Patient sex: M
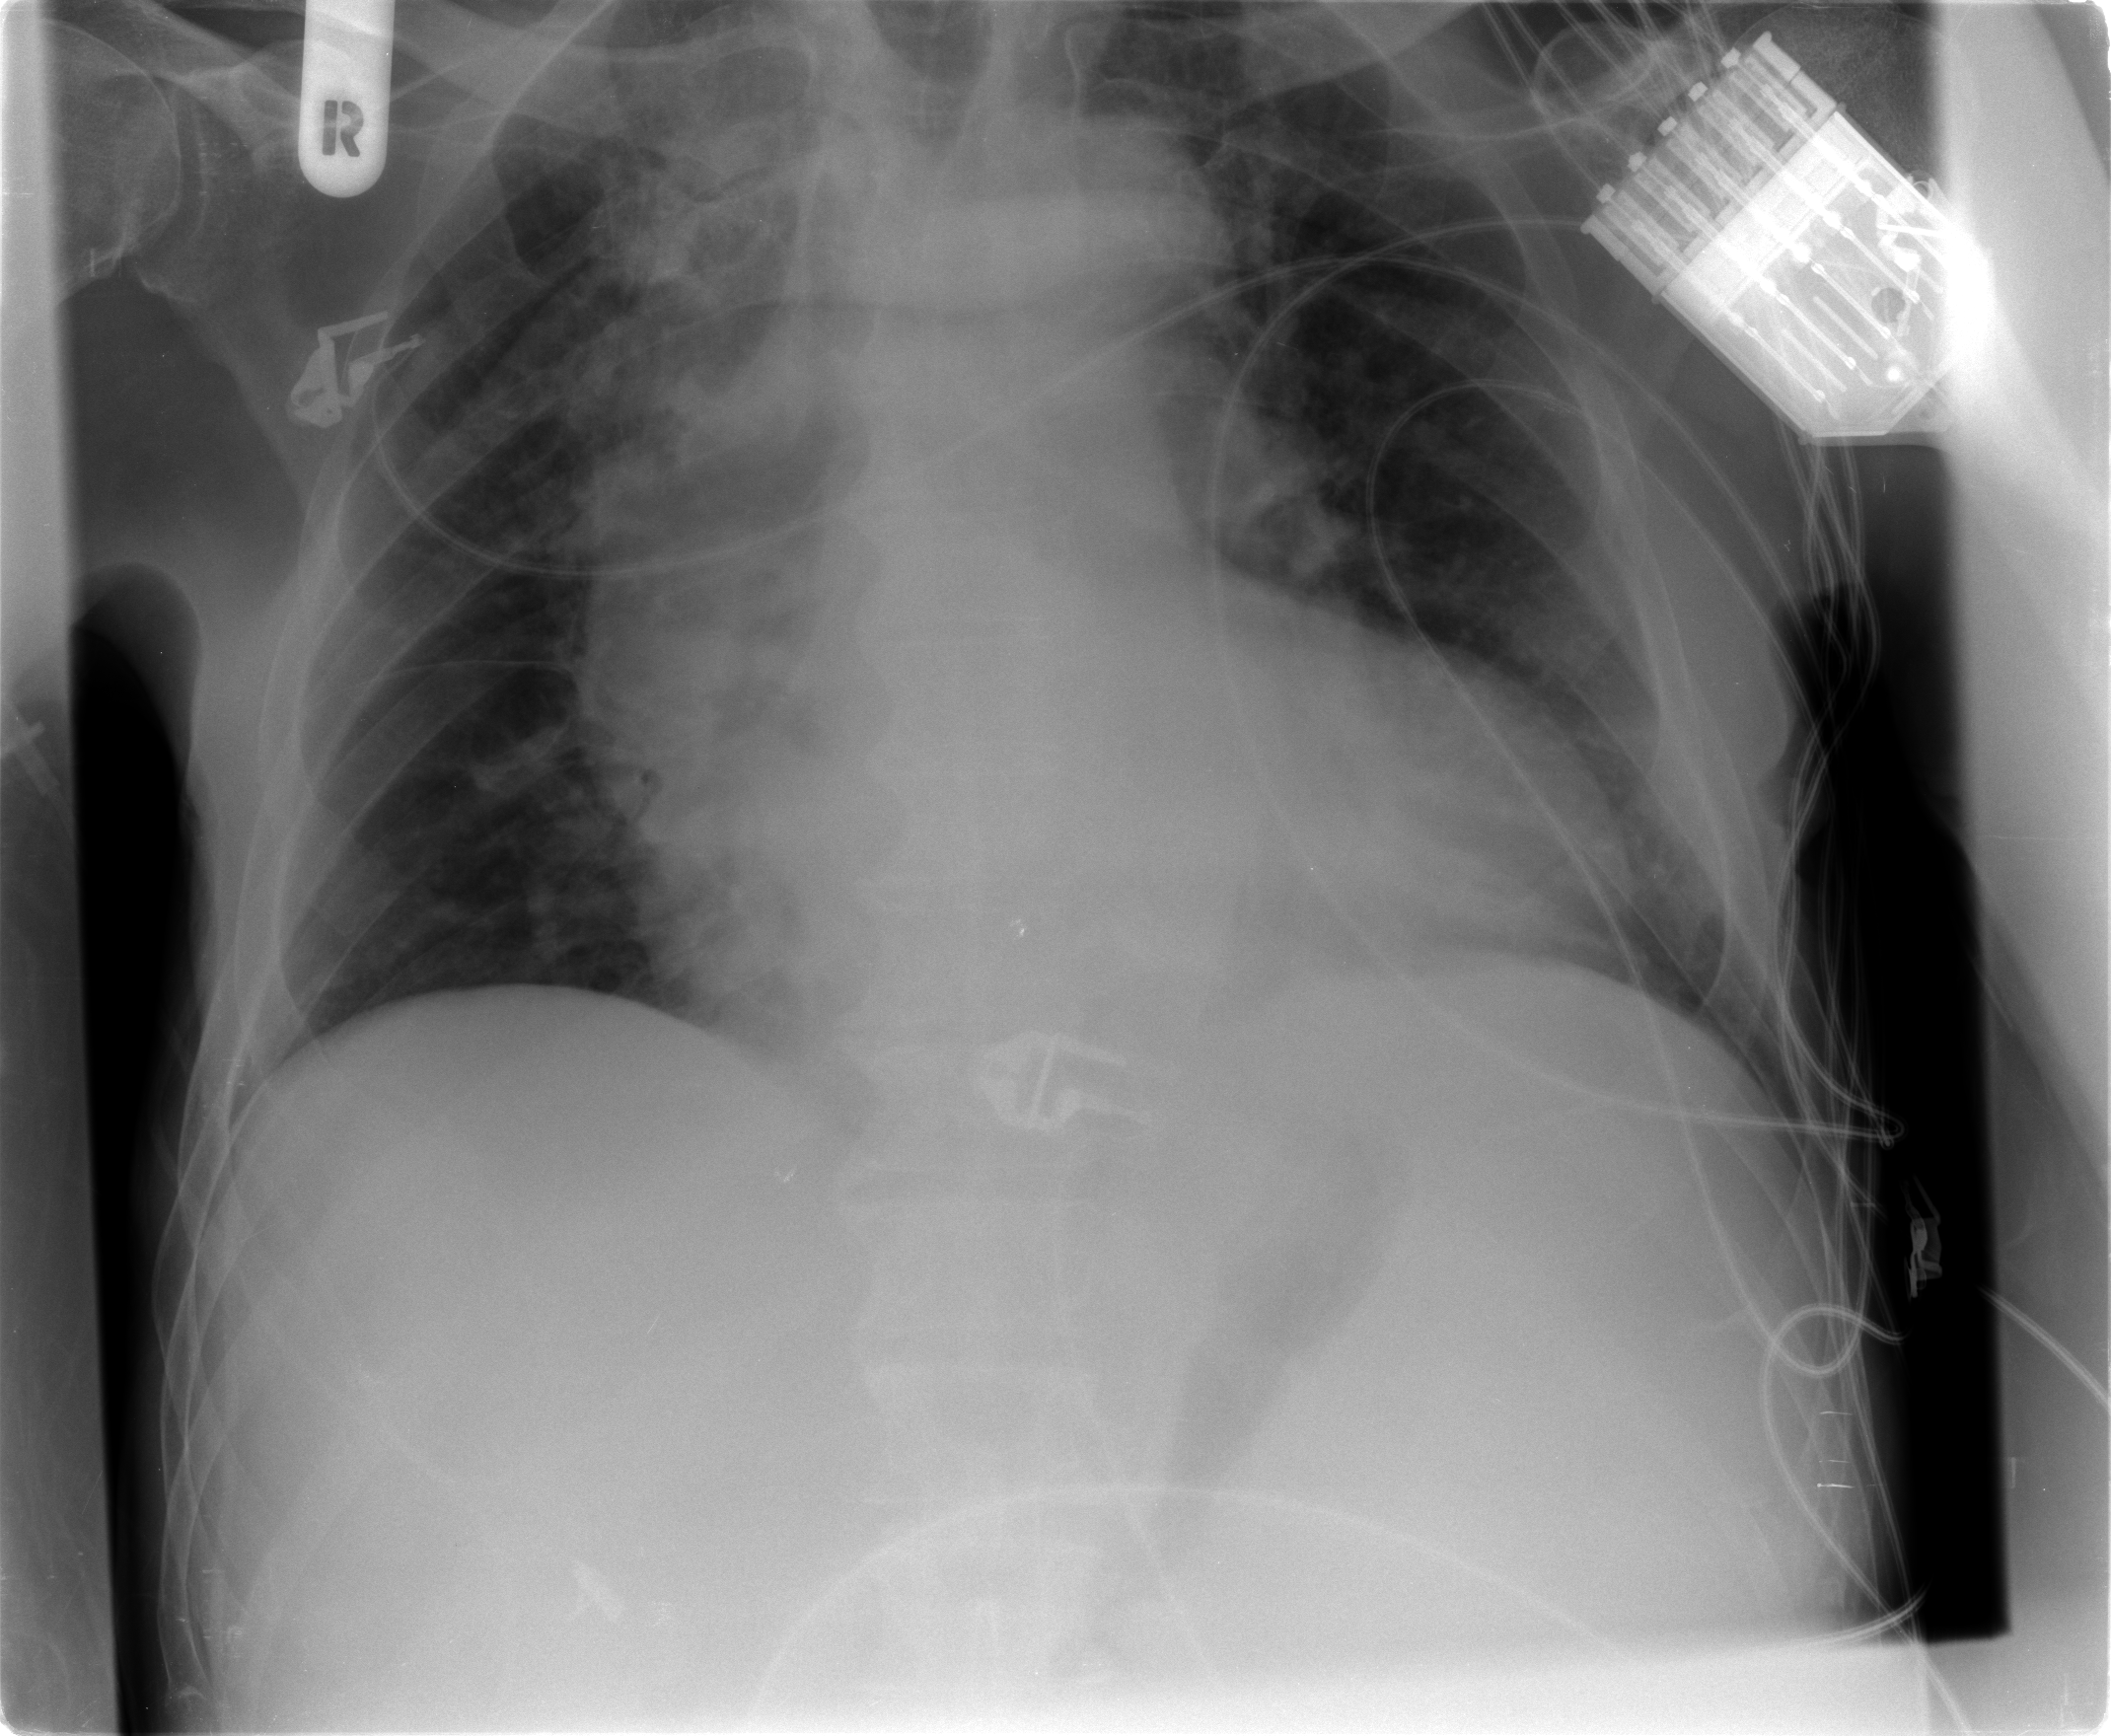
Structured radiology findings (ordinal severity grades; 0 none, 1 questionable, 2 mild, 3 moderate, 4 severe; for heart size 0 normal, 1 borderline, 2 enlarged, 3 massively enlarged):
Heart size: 2
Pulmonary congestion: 2
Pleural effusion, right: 0
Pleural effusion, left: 0
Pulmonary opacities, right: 0
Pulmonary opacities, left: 0
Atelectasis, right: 1
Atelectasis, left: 0